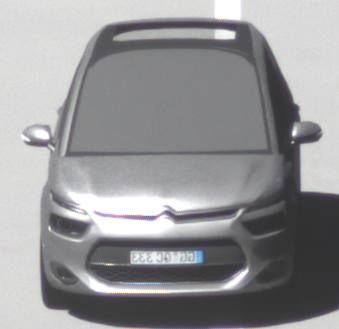
Make: Citroen
Model: Grand C4 Picasso VTi 120
Detailed model: Grand C4 Picasso (II)
Model produced from: 2013/10
Model produced until: 2015/02
Doors: 5
Color: white
Road condition: dry road
Daytime: midday
Contrast: high contrast